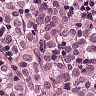
Metastatic tissue present: yes